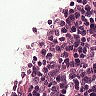
Metastatic tissue present: no